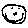
Label: smiley face